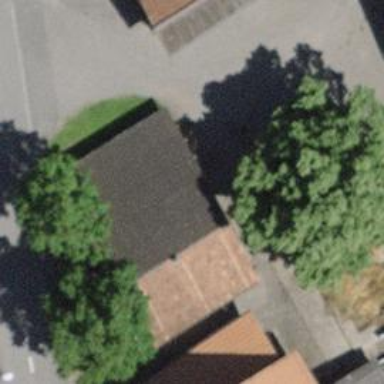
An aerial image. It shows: Sty building.